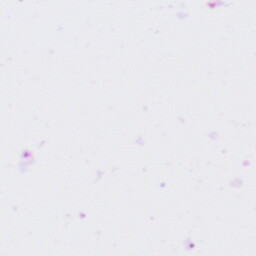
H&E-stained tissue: Tonsil